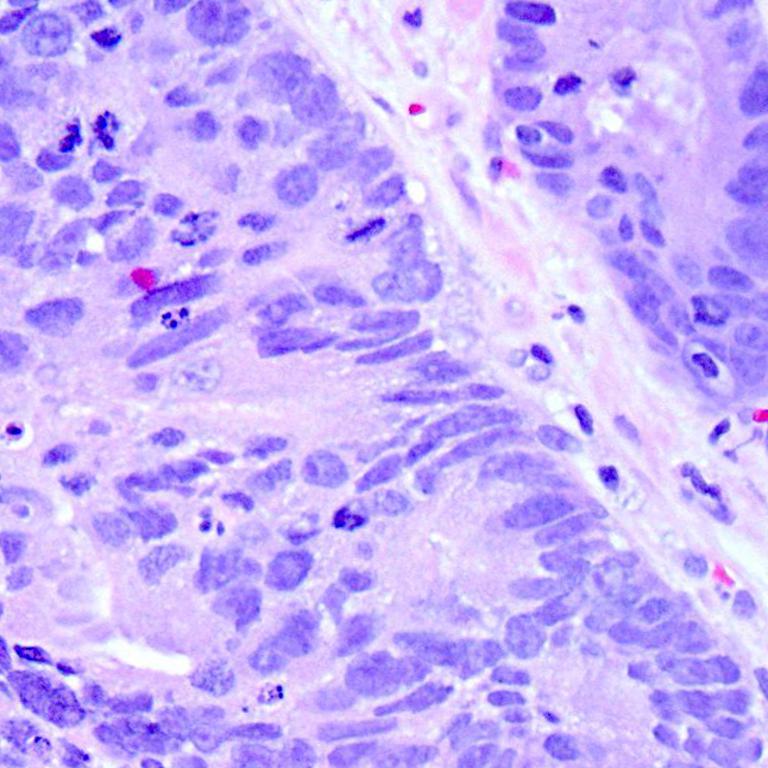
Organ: colon
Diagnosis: adenocarcinomas